Question: How can i make the text expand to it's content? I Tried this
'''
child: DropdownButtonHideUnderline(
child: DropdownButton<String>(
items: _currentCitySelected.area
.map((String dropDownStringItem) {
return DropdownMenuItem<String>(
value: dropDownStringItem,
child: Container(
child: Text(
dropDownStringItem,
maxLines: 2,
// overflow: TextOverflow.clip,
)),
);
}).toList(),
onChanged: (String newValueSelected) {
setState(() {
this._currentAreaSelected =
newValueSelected;
});
},
value: _currentAreaSelected,
))
'''
[
Text expands to content in drop down dialog content, but it does'nt works the same way in the main view.
<URL>
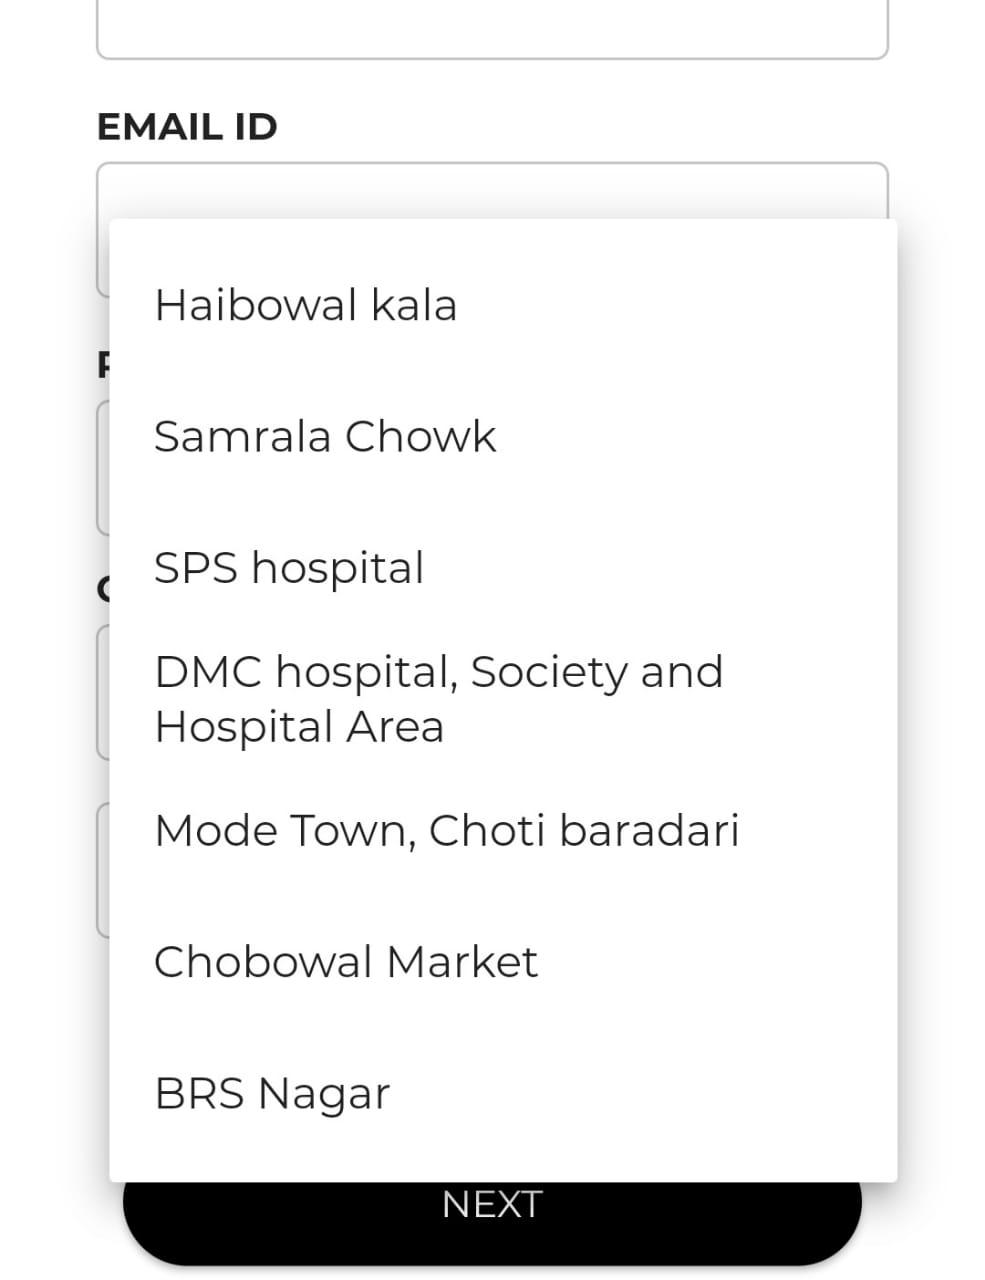
Answer: Set 'isExpanded' property of 'DropdownButton' to 'true'
'''
isExpanded: true
'''
Like that:
'''
DropdownButtonHideUnderline(
child: DropdownButton<String>(
isExpanded: true,
items: [...]
'''